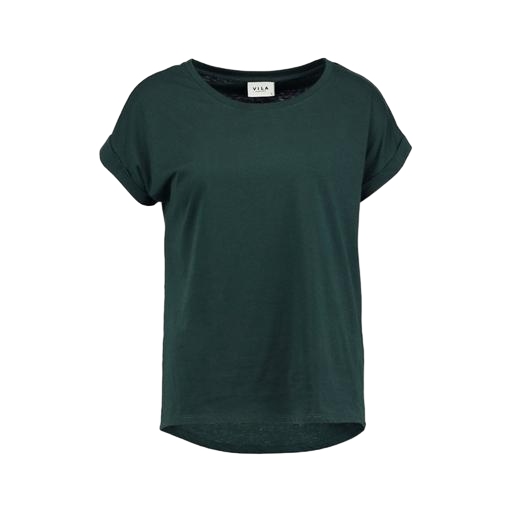
short-sleeve top only macy, t-shirt green, green scoop-neck tee, white background